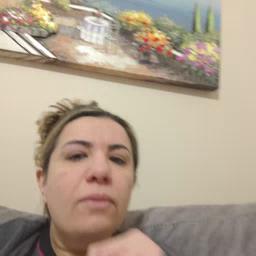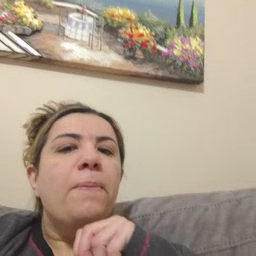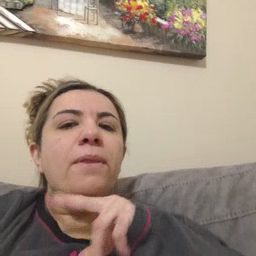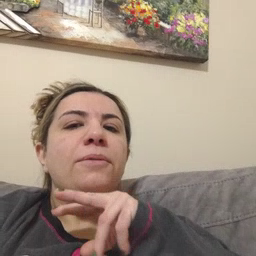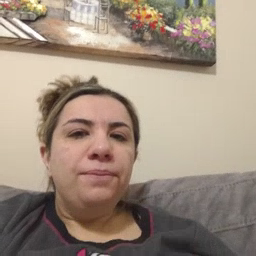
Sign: frog